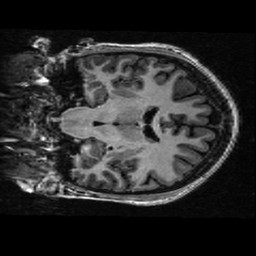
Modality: T1w
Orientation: coronal
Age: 21
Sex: female
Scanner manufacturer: ge
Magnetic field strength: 3 T
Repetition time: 0.01144 s
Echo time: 0.005012 s